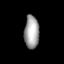
Tissue: lung
Cell type: Endothelial cells
Senescence score: 0.5702
Nuclear area (px): 481
Mean DAPI intensity: 160.212